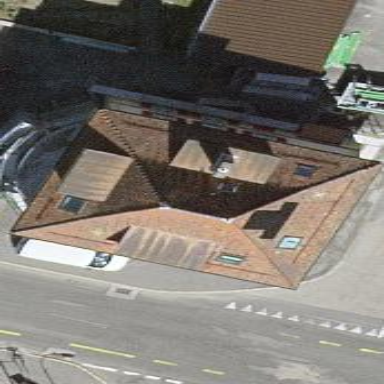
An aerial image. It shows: Hipped-roof building with apartments.